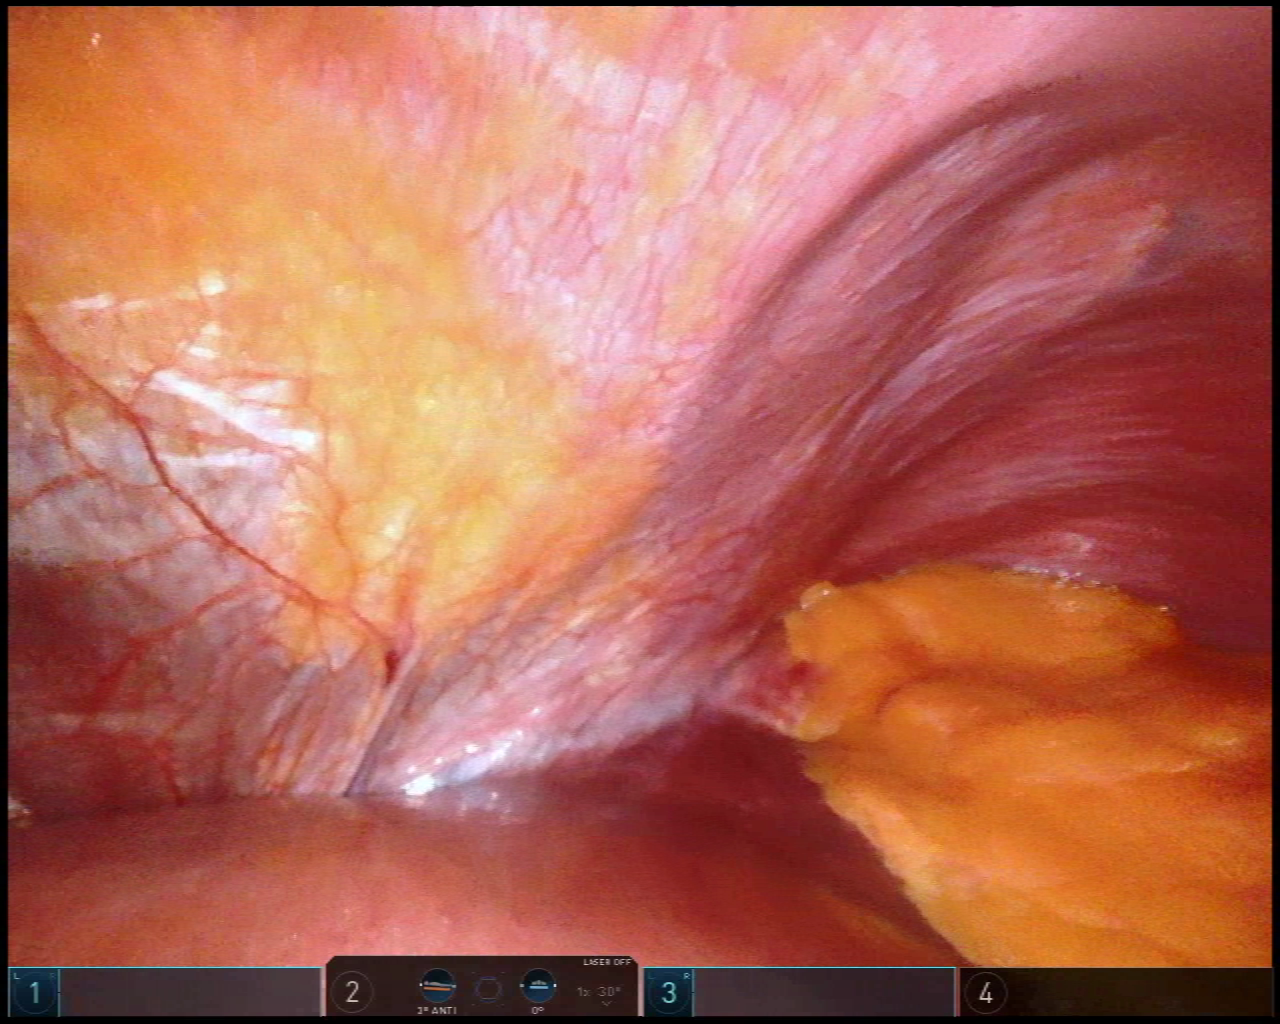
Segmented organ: liver
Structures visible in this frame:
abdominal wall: yes
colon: no
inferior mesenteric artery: no
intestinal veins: no
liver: yes
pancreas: no
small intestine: no
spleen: no
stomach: no
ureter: no
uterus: no
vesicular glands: no